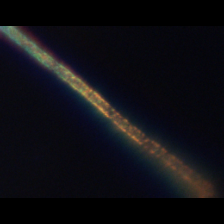
Taxon: Leptocylindrus
Group: Diatoms